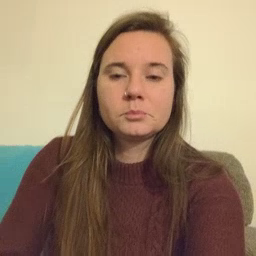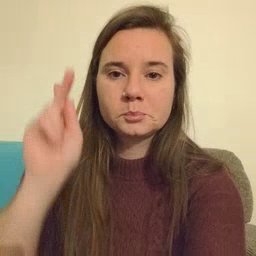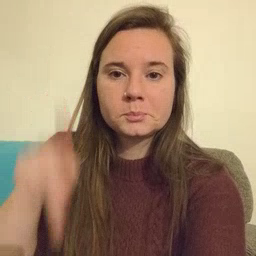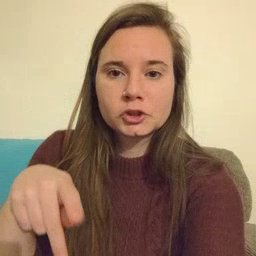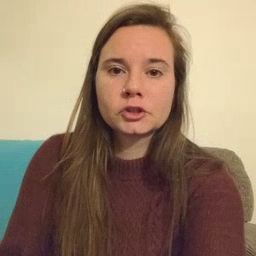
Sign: person